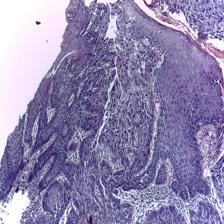
Diagnosis: OSCC